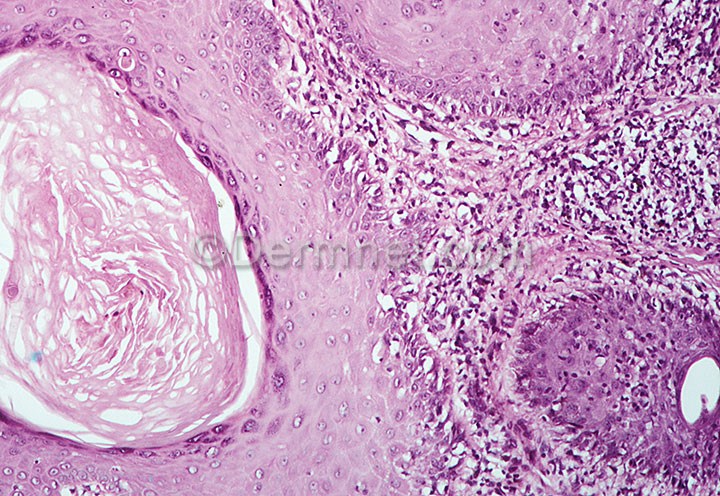
Disease: Psoriasis pictures Lichen Planus and related diseases